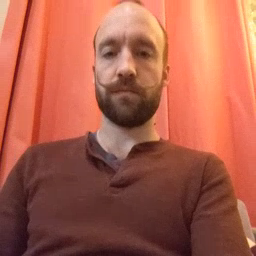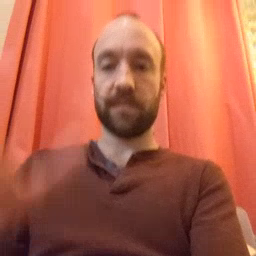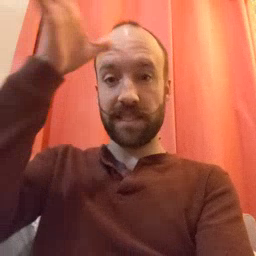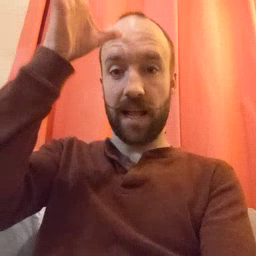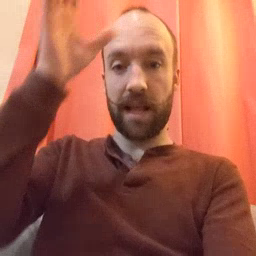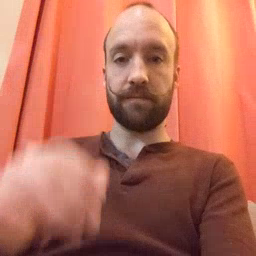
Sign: dad